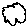
Label: cloud